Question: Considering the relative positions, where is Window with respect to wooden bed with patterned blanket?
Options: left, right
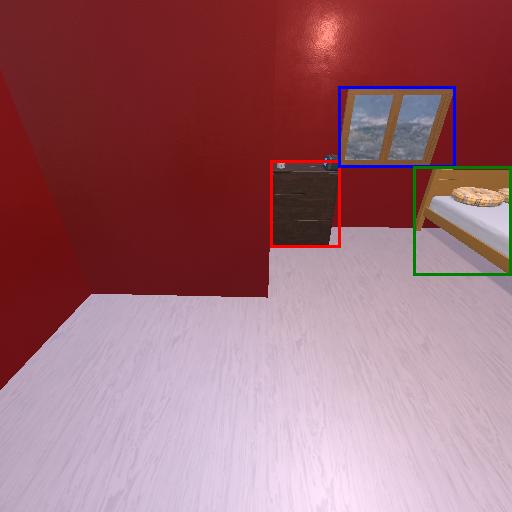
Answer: left